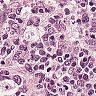
Metastatic tissue present: no